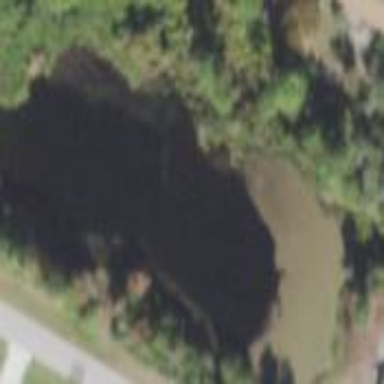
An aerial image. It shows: Peaceful pond surrounded by nature.